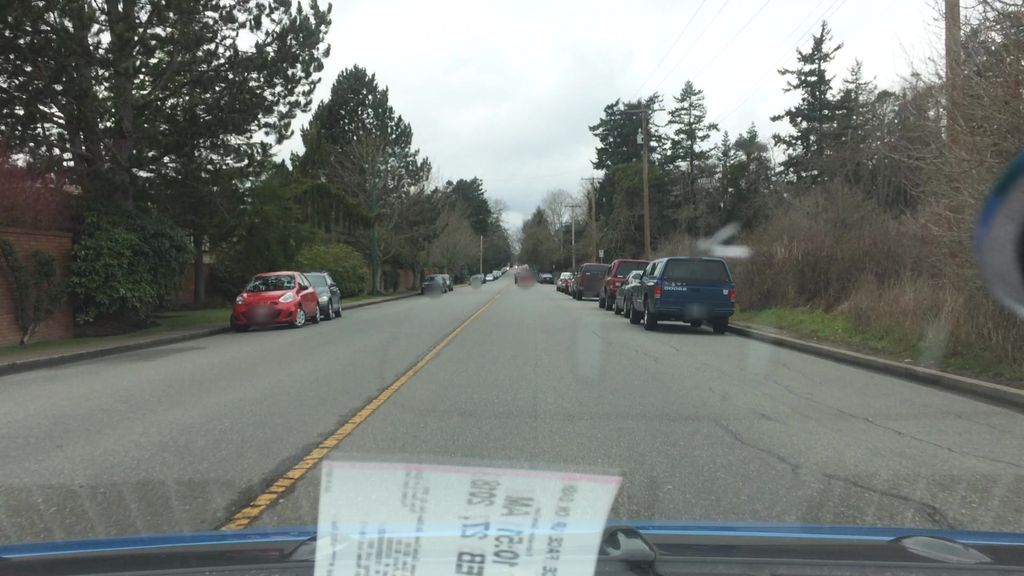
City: victoria